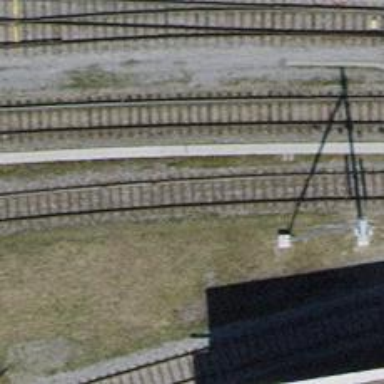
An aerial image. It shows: Single-track electrified railway with contact line. It is spur line for service.